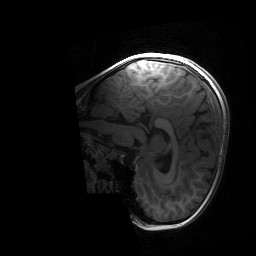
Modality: T1w
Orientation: sagittal
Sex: female
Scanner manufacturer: siemens
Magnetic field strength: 3 T
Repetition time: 1.9 s
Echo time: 0.00243 s